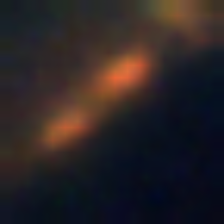
Taxon: Diatom_aggregate
Group: Diatoms